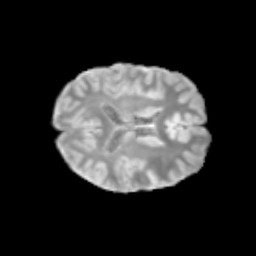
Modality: T2w
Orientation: axial
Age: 12
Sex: male
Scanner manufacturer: siemens
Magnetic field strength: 3 T
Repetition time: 3.8 s
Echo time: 0.07 s